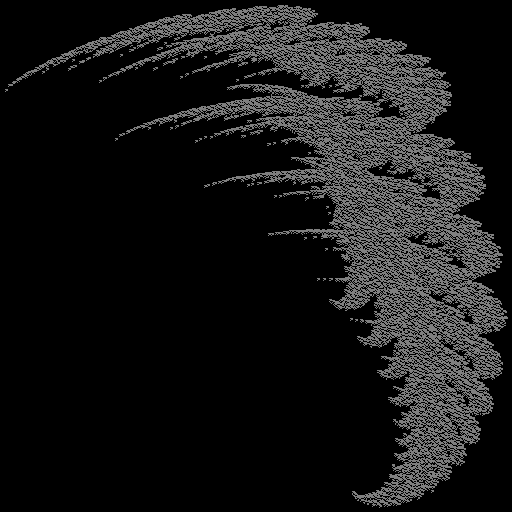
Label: snowdrift